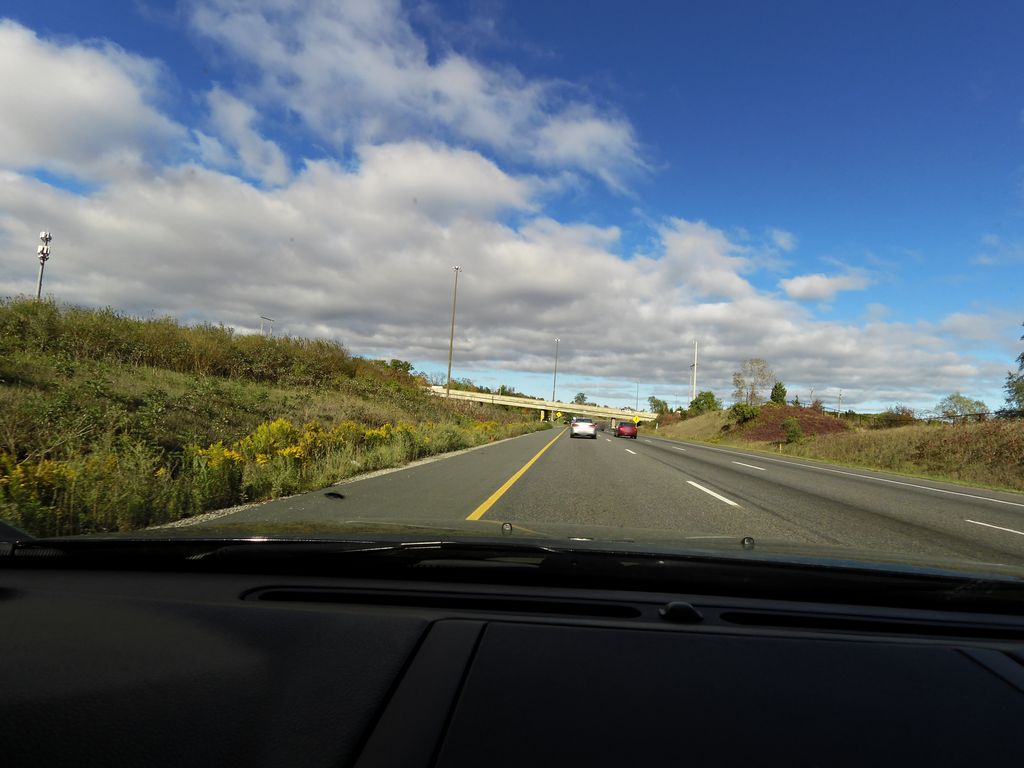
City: hamilton